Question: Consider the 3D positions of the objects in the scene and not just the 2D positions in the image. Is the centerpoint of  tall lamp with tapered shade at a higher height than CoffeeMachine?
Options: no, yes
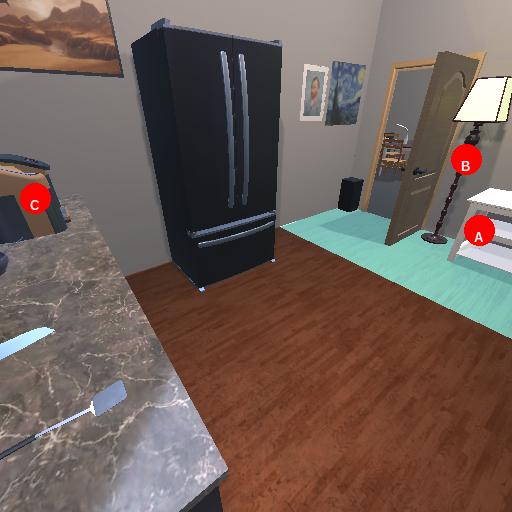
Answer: no